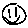
Label: smiley face